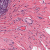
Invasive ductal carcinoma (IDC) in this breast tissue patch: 0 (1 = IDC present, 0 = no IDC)